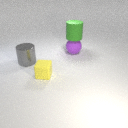
small yellow rubber cube to the left of large purple rubber sphere